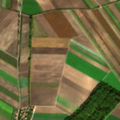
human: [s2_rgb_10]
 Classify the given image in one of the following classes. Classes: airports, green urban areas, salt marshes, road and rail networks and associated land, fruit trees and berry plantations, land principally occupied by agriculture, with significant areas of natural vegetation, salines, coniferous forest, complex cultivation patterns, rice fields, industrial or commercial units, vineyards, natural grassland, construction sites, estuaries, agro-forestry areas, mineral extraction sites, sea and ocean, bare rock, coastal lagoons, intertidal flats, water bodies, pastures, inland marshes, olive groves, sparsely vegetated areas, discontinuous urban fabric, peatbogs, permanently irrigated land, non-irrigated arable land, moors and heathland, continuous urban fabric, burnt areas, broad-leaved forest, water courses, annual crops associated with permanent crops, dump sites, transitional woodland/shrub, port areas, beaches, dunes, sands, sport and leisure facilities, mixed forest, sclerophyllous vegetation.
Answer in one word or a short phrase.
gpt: discontinuous urban fabric, non-irrigated arable land, broad-leaved forest